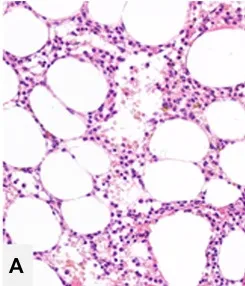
Bone marrow trephine biopsy showing extensive marrow engagement by hairy cell leukemia with a predominantly interstitial pattern [:hematoxylin, and ,eosin (H&E), x20 magnification.
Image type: pathology (h&e)